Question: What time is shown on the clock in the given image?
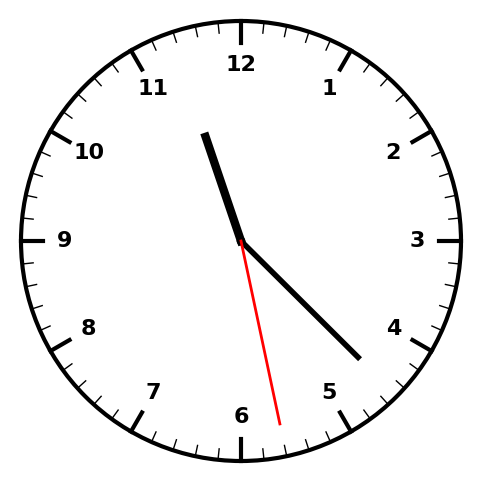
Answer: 11:22:28